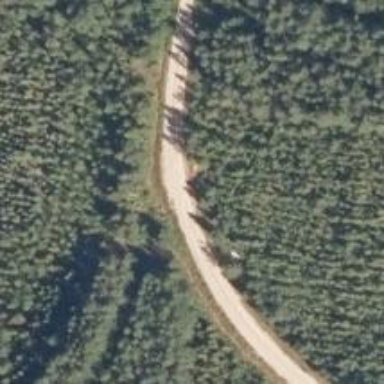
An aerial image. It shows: Unclassified road.